Question: I'm trying to put a picture on fullscreen with buttons on to do actions.
Here is a screenshot of my result:

My problem is that the buttons on the first line (the highest) are not touchable.
It seems to have no action on the top layout.
Here is my code:
'''
- (void)showActionsForGlobalFullScreen:(UIGestureRecognizer *)gestureRecognizer {
//LEFT
UIImage* cancelImage = [UIImage imageNamed:@"cancel.png"];
CGRect frameimg = CGRectMake(3, 3, cancelImage.size.width, cancelImage.size.height);
UIButton *cancelButton = [[UIButton alloc] initWithFrame:frameimg];
UIImage* flagImage = [UIImage imageNamed:@"flag.png"];
CGRect frameimg2 = CGRectMake(3, 40, flagImage.size.width, flagImage.size.height);
UIButton *flagButton = [[UIButton alloc] initWithFrame:frameimg2];
[cancelButton addTarget:self action:@selector(closeFullView:) forControlEvents:UIControlEventAllTouchEvents];
[cancelButton setBackgroundImage:cancelImage forState:UIControlStateNormal];
[flagButton addTarget:self action:@selector(displayFlag:) forControlEvents:UIControlEventAllTouchEvents];
[flagButton setBackgroundImage:flagImage forState:UIControlStateNormal];
//RIGHT
UIImage *exitFullScreenImage = [UIImage imageNamed:@"exitFullScreen.png"];
CGRect frameimg3 = CGRectMake(fullScreenViewFromVC.frame.size.width - 25 , 3, exitFullScreenImage.size.width, exitFullScreenImage.size.height);
UIButton *exitFullScreenButton = [[UIButton alloc] initWithFrame:frameimg3];
UIImage *commentImage = [UIImage imageNamed:@"comment.png"];
CGRect frameimg4 = CGRectMake(fullScreenViewFromVC.frame.size.width - 25 , 40, commentImage.size.width, commentImage.size.height);
UIButton *commentButton = [[UIButton alloc] initWithFrame:frameimg4];
[exitFullScreenButton addTarget:self action:@selector(exitFullScreenPhoto:) forControlEvents:UIControlEventAllTouchEvents];
[exitFullScreenButton setBackgroundImage:exitFullScreenImage forState:UIControlStateNormal];
[commentButton addTarget:self action:@selector(diplayComments:) forControlEvents:UIControlEventAllTouchEvents];
[commentButton setBackgroundImage:commentImage forState:UIControlStateNormal];
//[actionsView addSubview:flagButton];
[fullScreenViewFromVC addSubview:cancelButton];
[fullScreenViewFromVC addSubview:flagButton];
[fullScreenViewFromVC addSubview:exitFullScreenButton];
[fullScreenViewFromVC addSubview:commentButton];
}
'''
'fullScreenViewFromVC' is an own class extending 'UIView' and instantiated on my controller.
Basically I'm called the fullscreen method from a picture on a 'UITableViewCell'
I'm using this 'fullScreenViewFromVC' variable to store my data from the current selected cell to my controller.
Thank you for your help.
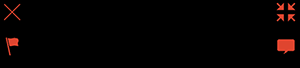
Answer: Finally it was because of another view that I had to hide.
I thought that changing de 'zPosition' of my view in fullscreen should be enough but it did not.
Problem solved.